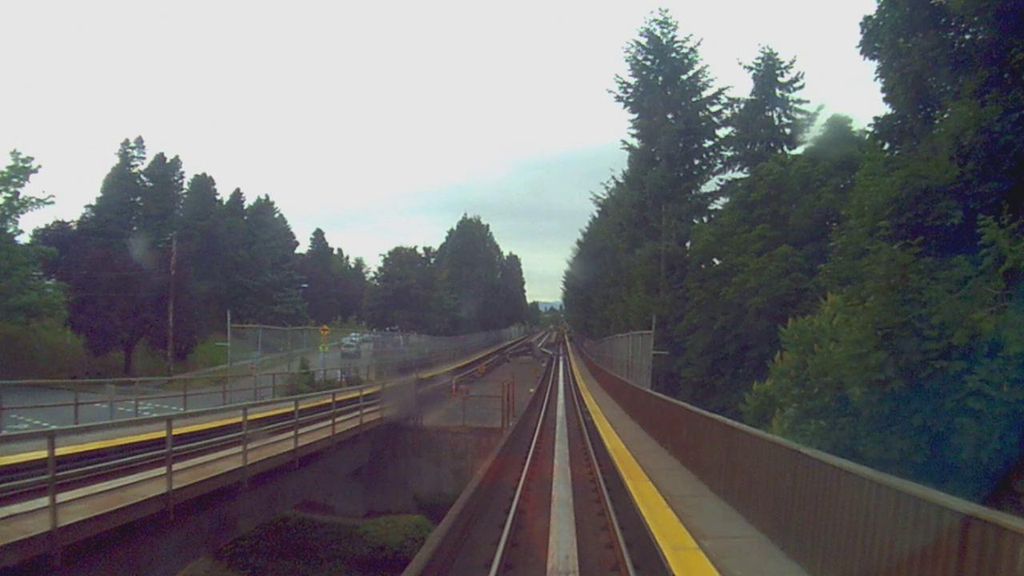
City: vancouver